Chest X-ray:
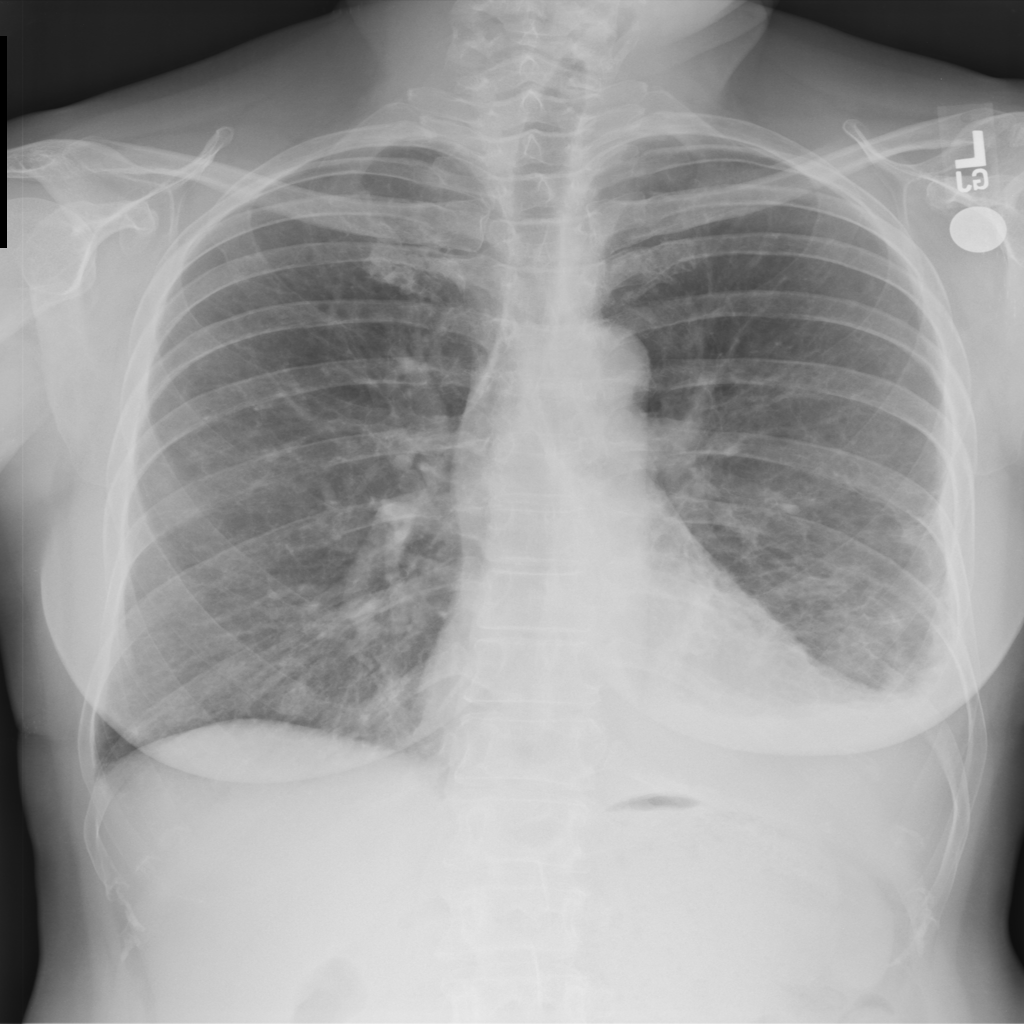
Findings: Consolidation, Effusion
No abnormal finding: no